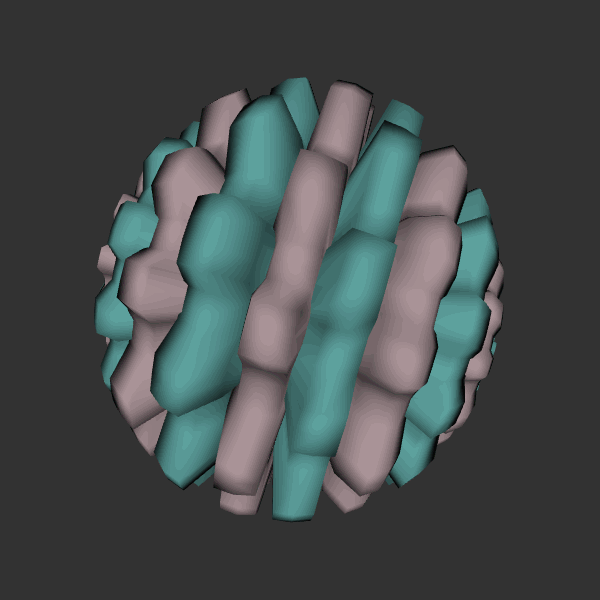
Background: dark